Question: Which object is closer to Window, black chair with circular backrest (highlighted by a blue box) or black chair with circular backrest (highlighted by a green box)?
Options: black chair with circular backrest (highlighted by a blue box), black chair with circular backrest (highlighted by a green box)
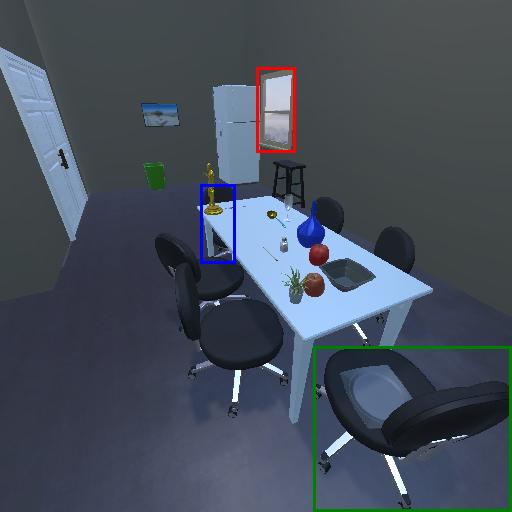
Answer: black chair with circular backrest (highlighted by a blue box)